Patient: sex F, age 76
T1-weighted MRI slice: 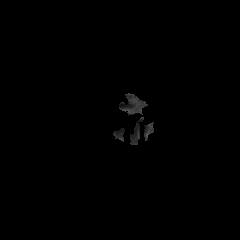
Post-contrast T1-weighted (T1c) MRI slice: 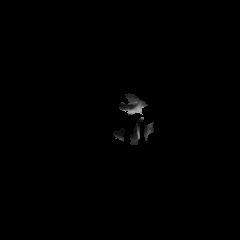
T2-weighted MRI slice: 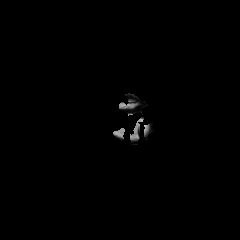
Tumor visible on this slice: no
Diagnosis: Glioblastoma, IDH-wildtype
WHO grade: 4